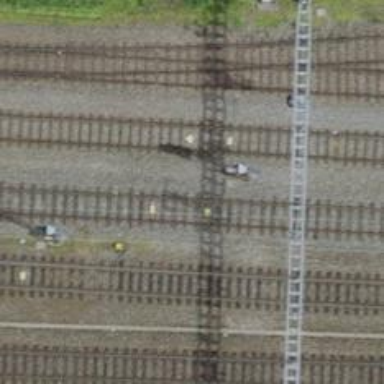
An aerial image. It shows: Railway signal.